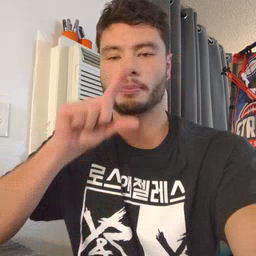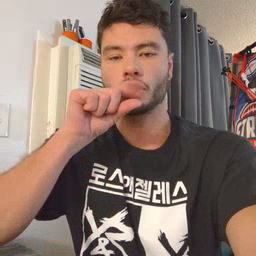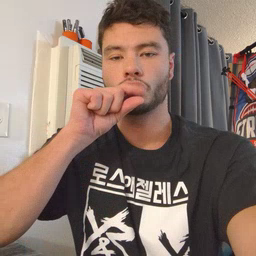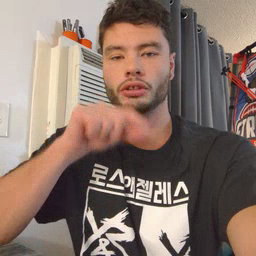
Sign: bird